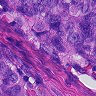
Metastatic tissue present: yes